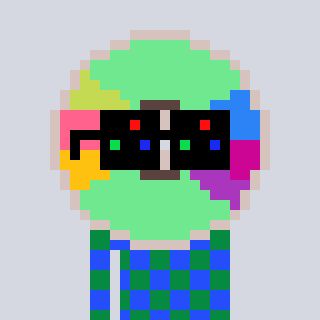
a pixel art character with square black sunglasses, a cd-shaped head and a green-colored body on a cool background